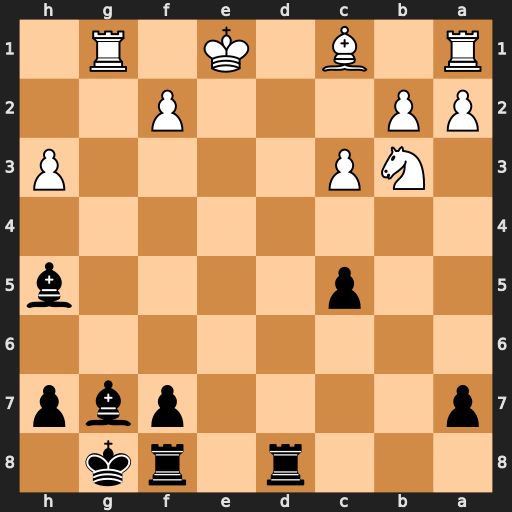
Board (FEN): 3r1rk1/p4pbp/8/2p4b/8/1NP4P/PP3P2/R1B1K1R1
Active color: b
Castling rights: Q
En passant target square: -
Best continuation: Rd1#